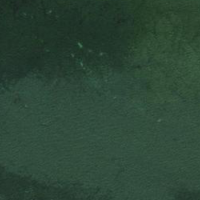
EUNIS habitat code: 14
Species observed at this site:
Mergus merganser